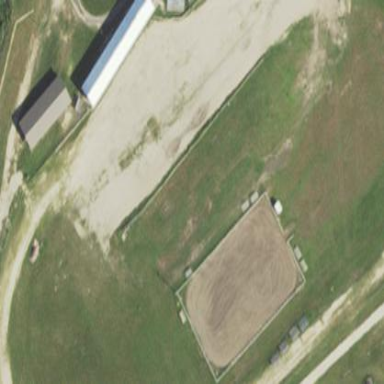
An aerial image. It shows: Raceway for motor sports.